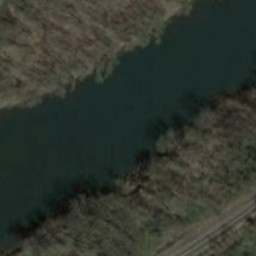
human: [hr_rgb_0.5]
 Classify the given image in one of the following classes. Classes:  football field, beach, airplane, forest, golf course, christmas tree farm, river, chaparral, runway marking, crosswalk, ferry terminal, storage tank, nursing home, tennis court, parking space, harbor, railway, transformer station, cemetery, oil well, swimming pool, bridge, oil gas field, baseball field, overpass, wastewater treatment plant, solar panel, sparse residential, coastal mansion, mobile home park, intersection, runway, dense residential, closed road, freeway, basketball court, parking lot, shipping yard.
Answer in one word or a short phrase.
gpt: river